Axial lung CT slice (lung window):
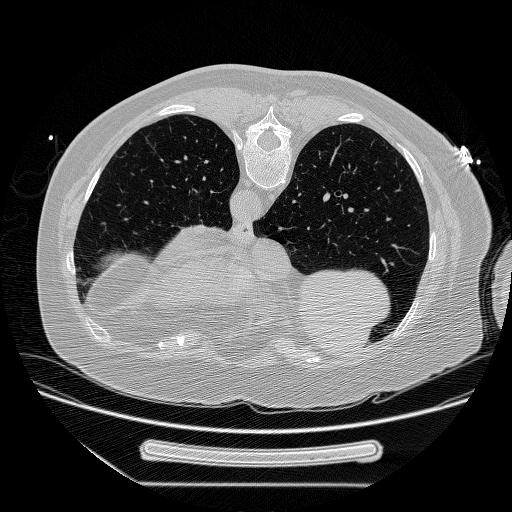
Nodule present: no